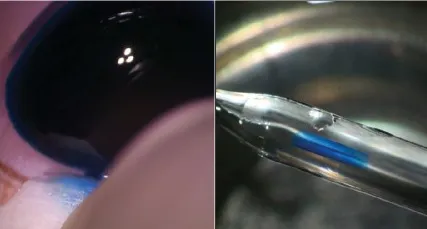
Endothelial graft preparation. Inserting the cannula in the predescemetic zone;. Surgery: D.
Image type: radiology (x_ray)